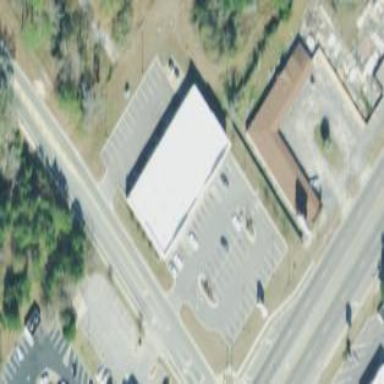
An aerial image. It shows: Retail building.